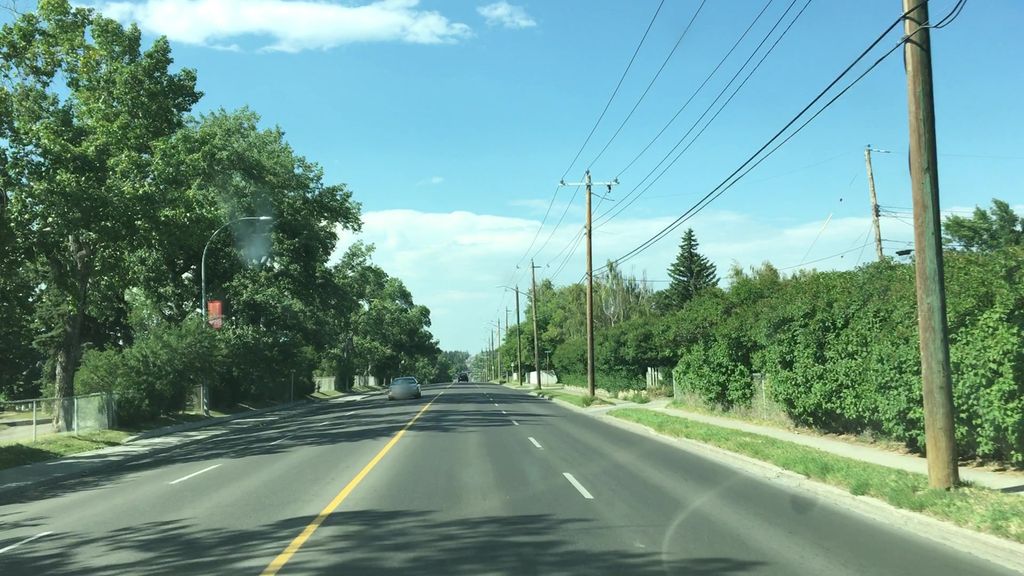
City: calgary